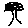
Label: tree